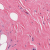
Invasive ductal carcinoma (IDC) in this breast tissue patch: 0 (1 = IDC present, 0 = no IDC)